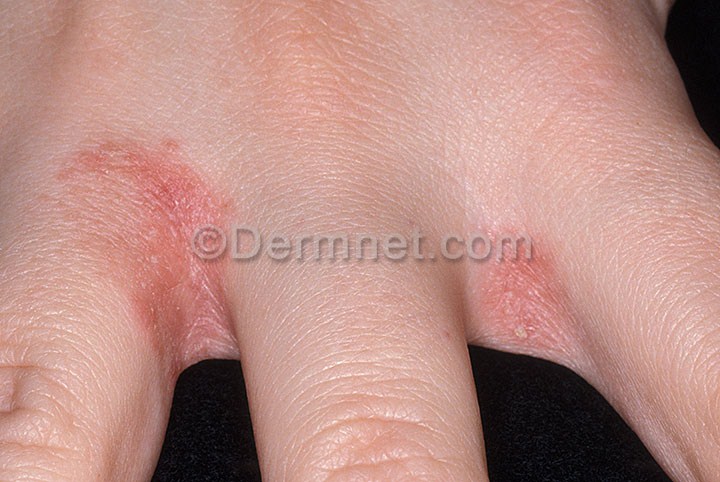
Disease: Tinea Ringworm Candidiasis and other Fungal Infections